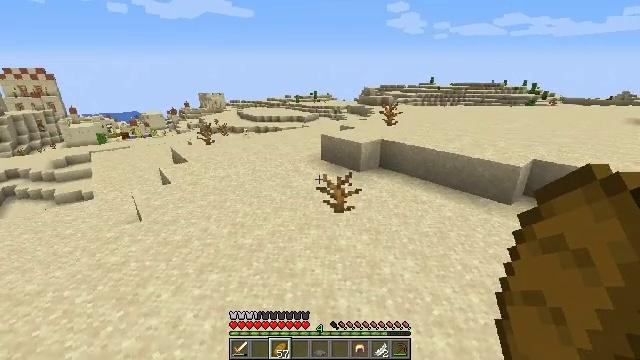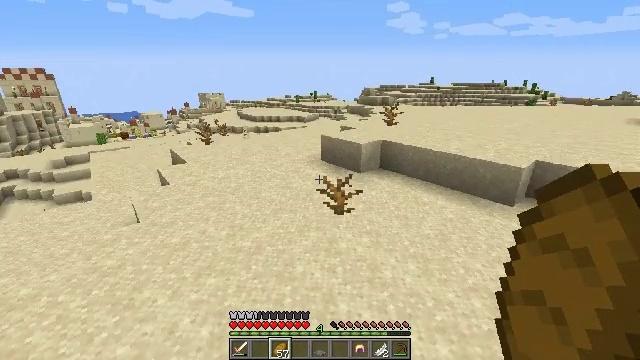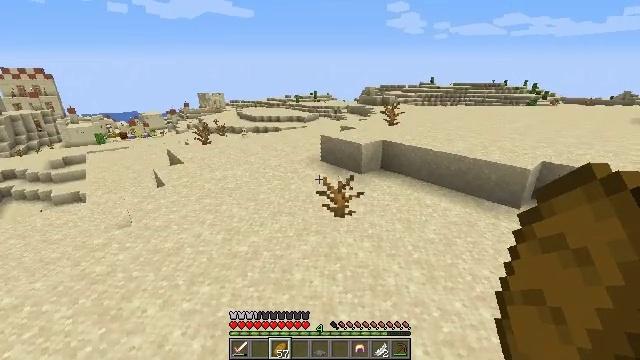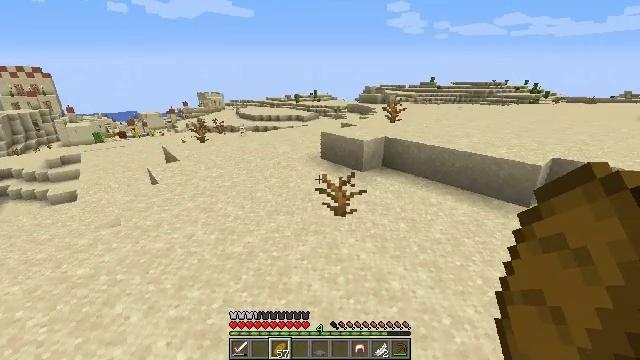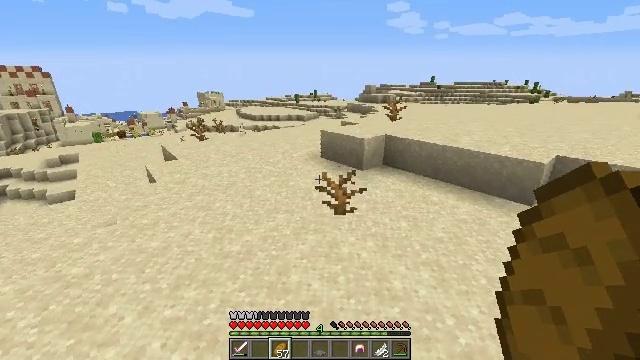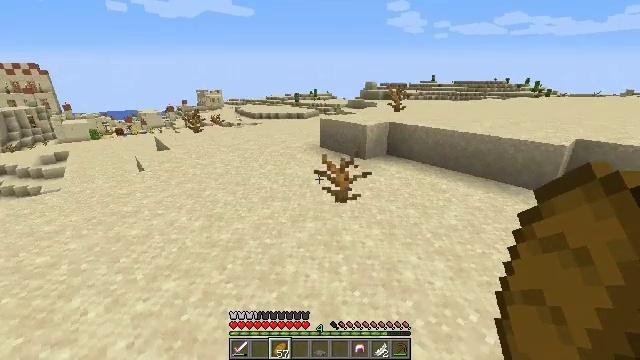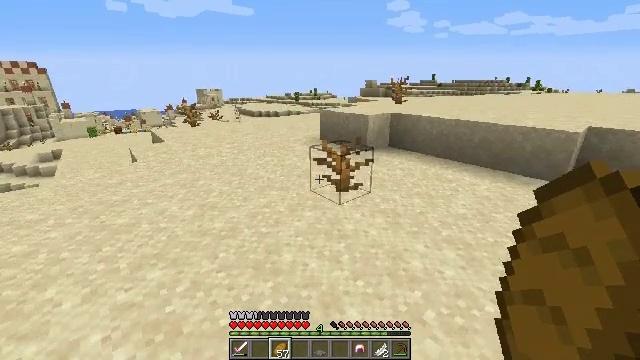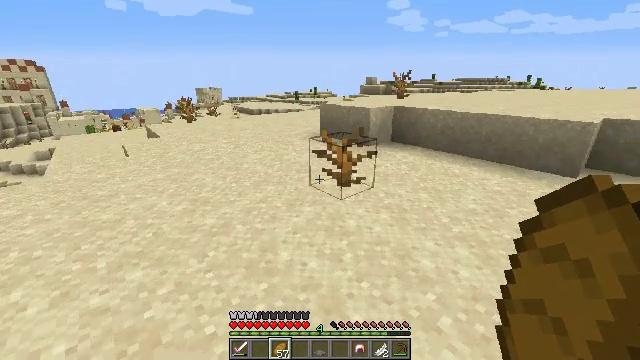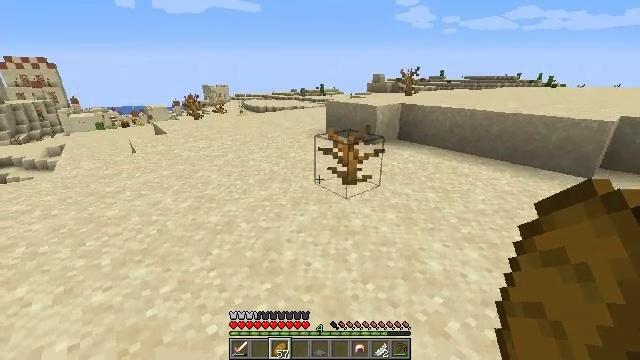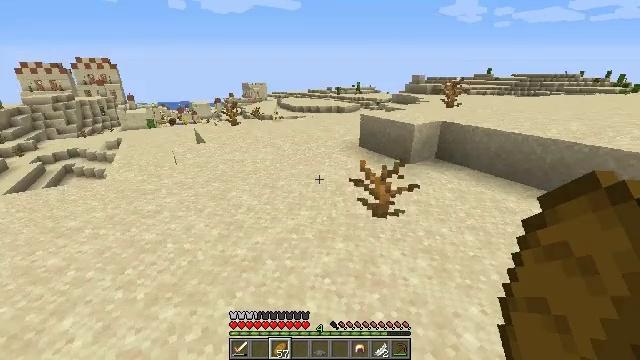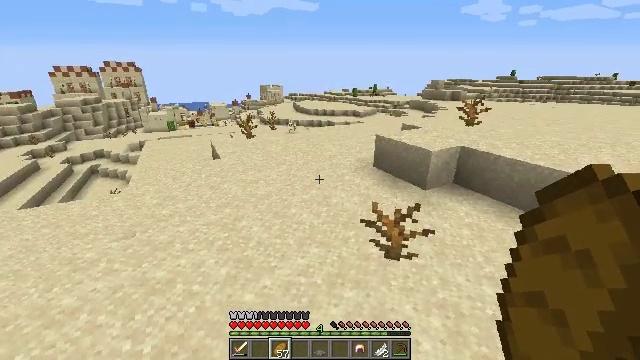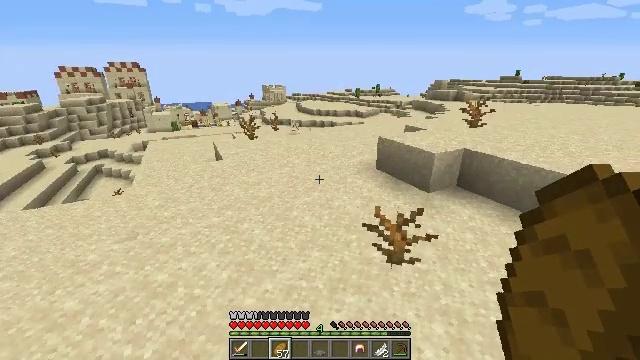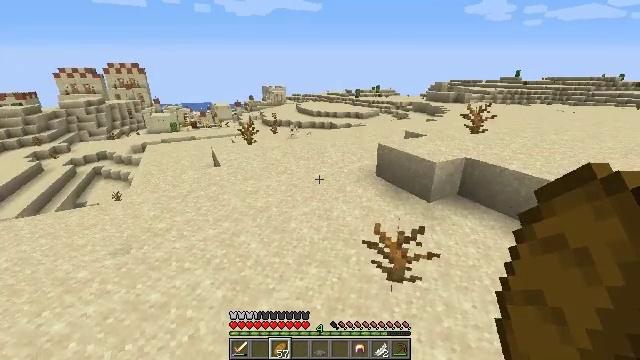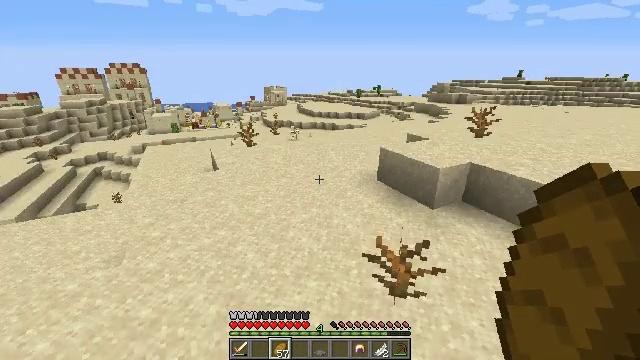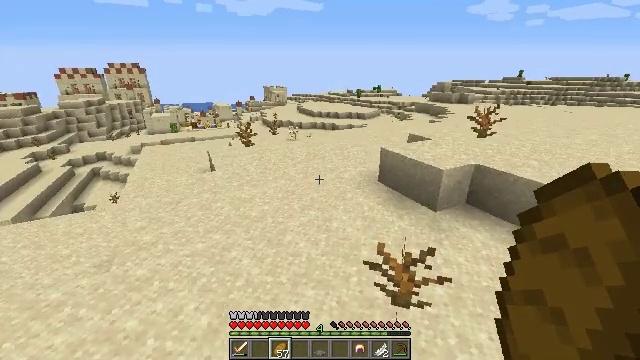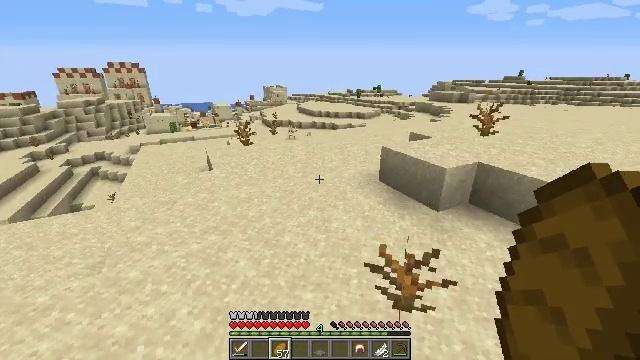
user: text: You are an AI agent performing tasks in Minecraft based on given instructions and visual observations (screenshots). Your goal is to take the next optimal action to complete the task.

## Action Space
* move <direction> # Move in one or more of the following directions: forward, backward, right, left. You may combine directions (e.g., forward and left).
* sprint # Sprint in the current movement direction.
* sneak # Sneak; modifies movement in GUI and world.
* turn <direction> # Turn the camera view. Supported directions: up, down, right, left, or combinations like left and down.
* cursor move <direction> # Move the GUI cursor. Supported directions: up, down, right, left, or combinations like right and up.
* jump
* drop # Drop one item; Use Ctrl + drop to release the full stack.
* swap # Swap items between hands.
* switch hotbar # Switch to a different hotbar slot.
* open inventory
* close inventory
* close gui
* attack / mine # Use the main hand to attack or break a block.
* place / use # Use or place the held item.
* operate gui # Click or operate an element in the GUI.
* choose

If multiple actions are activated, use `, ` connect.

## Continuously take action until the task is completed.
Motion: motion action
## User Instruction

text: Break the cactus block.
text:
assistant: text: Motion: move forward, jump
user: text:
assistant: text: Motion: move forward, jump
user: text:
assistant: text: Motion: move forward, jump
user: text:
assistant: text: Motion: move forward, jump
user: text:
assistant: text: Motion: move forward, jump
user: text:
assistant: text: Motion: move forward, jump
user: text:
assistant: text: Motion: move forward, jump
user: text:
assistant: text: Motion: move forward, turn left, jump
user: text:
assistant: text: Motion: move forward, turn left, jump
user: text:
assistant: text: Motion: move forward, turn left, jump
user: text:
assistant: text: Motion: move forward, jump
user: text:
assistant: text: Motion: move forward, jump
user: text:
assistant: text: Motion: move forward, jump
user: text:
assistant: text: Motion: move forward, jump
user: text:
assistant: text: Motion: move forward, jump
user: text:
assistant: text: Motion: move forward, jump
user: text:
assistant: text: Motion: move forward, turn left and up, jump
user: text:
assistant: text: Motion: move forward, turn left and up, jump
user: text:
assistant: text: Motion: move forward, turn left and up, jump
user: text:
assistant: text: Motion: move forward, jump
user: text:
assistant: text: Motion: move forward, jump
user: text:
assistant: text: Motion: move forward, jump
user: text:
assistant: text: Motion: move forward
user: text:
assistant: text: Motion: move forward
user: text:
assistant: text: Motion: move forward
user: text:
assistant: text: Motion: move forward
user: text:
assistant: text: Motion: no_op
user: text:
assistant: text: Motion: no_op
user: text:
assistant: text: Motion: no_op
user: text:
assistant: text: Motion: no_op